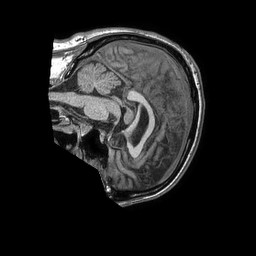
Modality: T1w
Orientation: sagittal
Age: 61
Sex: male
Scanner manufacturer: philips
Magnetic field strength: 1.5 T
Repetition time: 0.007513 s
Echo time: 0.003407 s